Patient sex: F
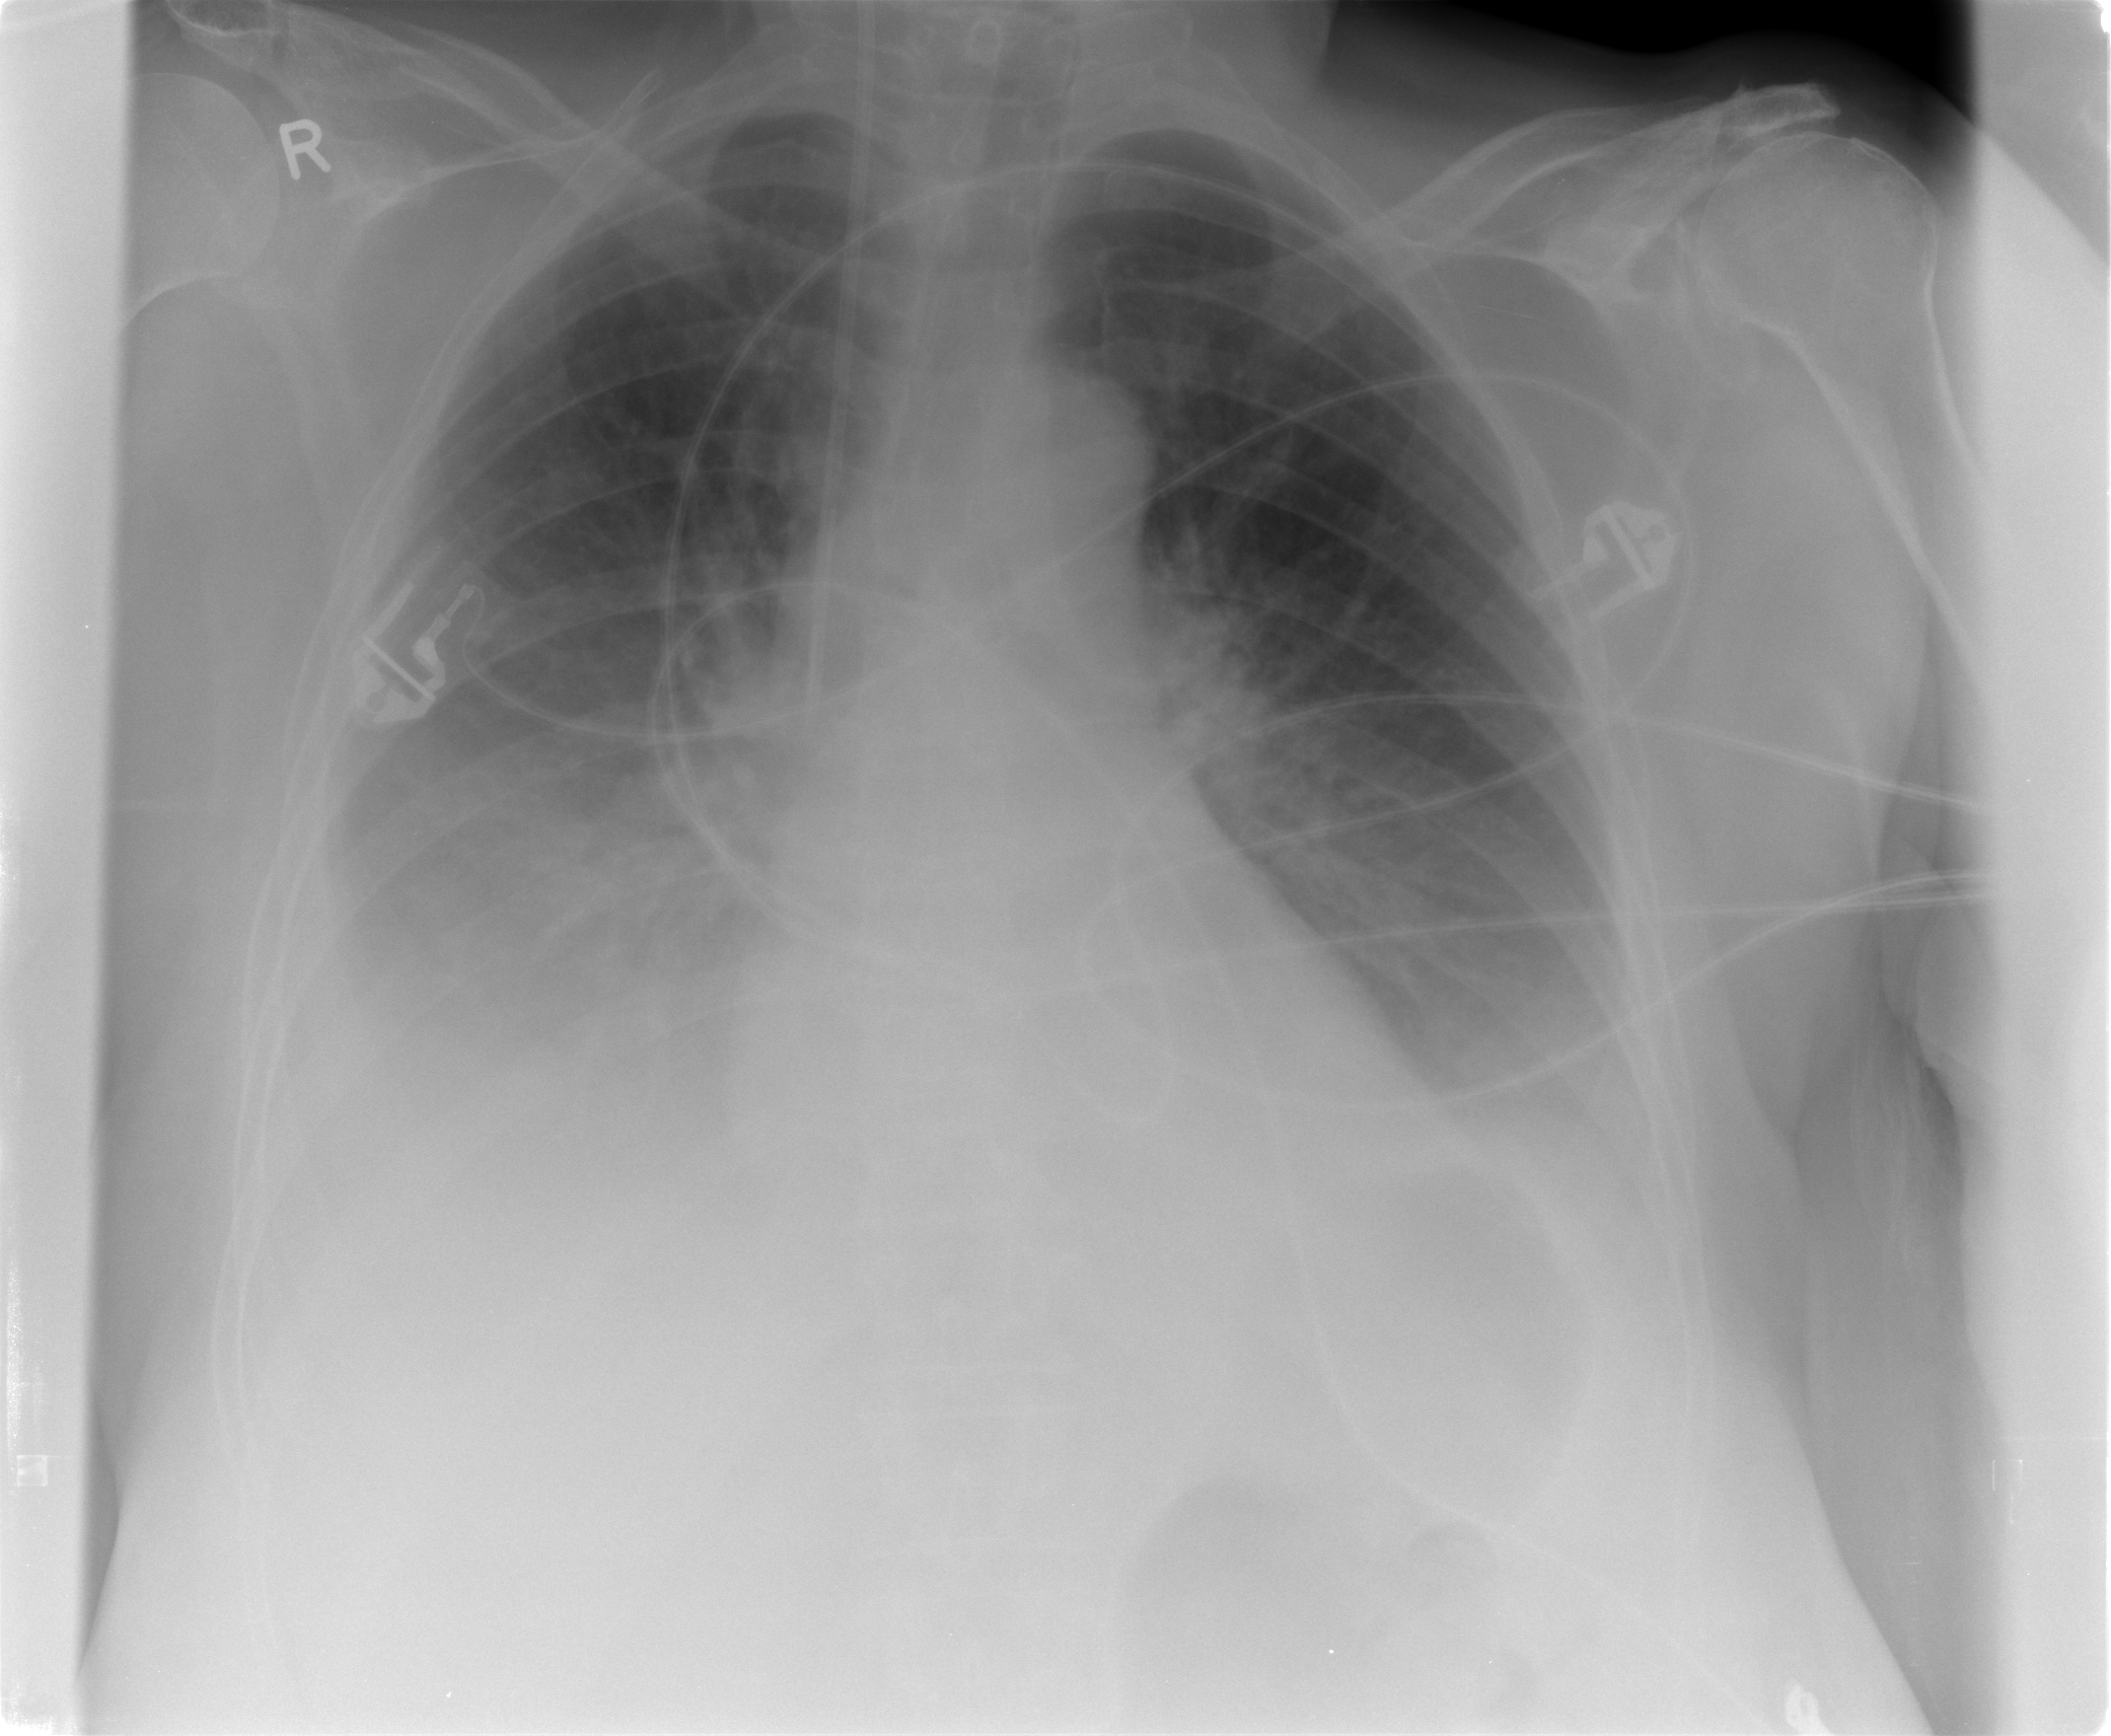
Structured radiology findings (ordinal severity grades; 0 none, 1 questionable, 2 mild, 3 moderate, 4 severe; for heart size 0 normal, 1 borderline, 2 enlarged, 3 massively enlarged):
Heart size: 0
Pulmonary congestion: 2
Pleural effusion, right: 3
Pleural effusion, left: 2
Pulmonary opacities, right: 2
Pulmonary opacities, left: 2
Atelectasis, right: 2
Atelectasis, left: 2